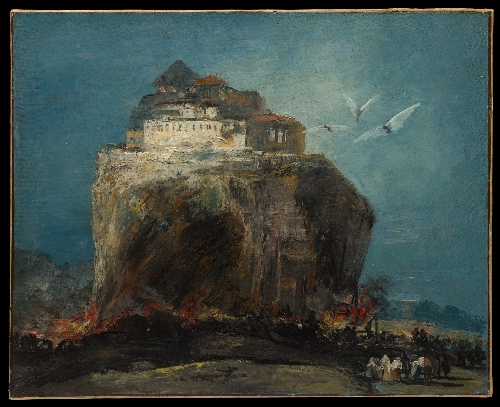
Title: A City on a Rock
Artist: Goya
Artist bio: Spanish, 19th century
Object type: Painting
Classification: Paintings
Medium: Oil on canvas
Dimensions: 33 × 41 in. (83.8 × 104.1 cm)
Department: European Paintings
Credit line: H. O. Havemeyer Collection, Bequest of Mrs. H. O. Havemeyer, 1929
Accession year: 1929
Repository: Metropolitan Museum of Art, New York, NY
Tags: Buildings|Cities